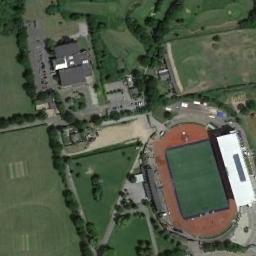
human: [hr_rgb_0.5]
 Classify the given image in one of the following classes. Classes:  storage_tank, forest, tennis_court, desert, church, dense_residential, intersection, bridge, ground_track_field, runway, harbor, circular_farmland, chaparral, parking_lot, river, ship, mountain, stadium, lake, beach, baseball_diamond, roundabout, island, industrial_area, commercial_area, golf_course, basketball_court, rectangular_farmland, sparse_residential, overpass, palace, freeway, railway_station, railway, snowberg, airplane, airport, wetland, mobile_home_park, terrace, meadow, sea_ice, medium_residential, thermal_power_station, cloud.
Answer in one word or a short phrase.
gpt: ground_track_field